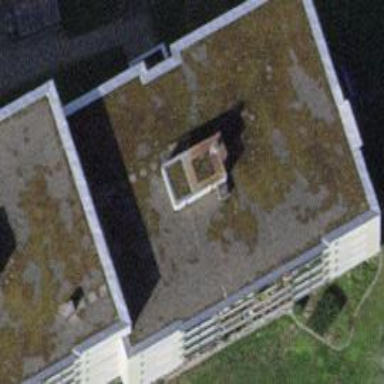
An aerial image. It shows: Apartment building with flat black roof made of tar paper.